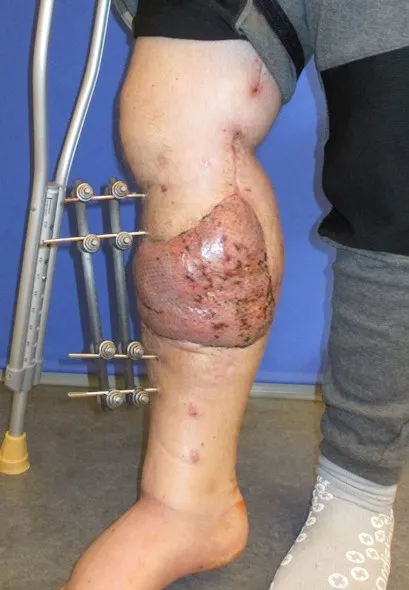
Postoperative result after 2 weeks.
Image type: medical_photograph (skin_photograph)